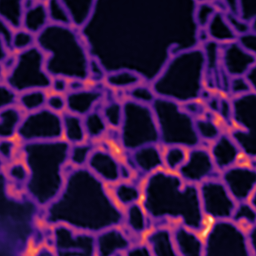
Label: Super-resolution ER image